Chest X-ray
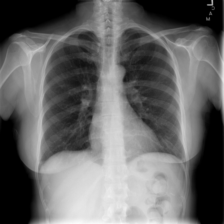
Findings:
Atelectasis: negative
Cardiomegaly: negative
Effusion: negative
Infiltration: negative
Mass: negative
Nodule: negative
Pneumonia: negative
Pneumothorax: negative
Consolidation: negative
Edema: negative
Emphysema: negative
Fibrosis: negative
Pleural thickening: negative
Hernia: negative